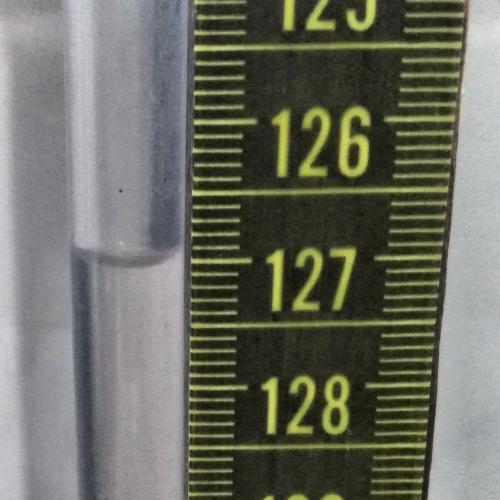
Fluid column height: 127.0 cm